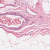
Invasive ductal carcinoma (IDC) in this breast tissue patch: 0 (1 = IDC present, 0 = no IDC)